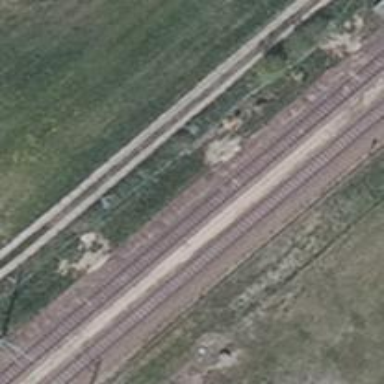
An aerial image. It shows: Railway signal.